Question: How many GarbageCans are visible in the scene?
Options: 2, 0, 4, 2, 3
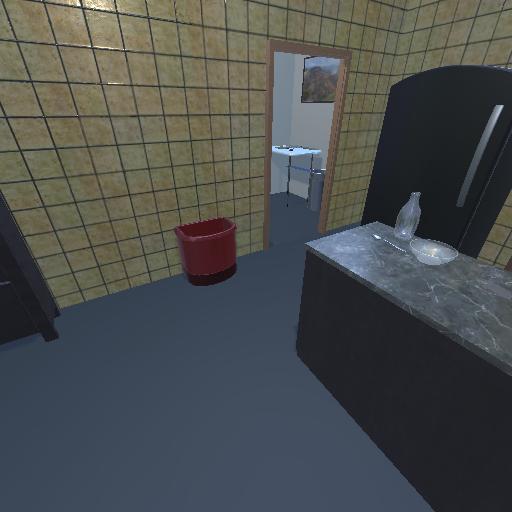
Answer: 2